Question: I am new to Java and Android and I am facing this problem:
I would like to add a photo to the top/left corner of a Rectangle. However, the 'ImageView' of my photo gets always more space and so, it creates a blank space on top that I would not like to have. Here is a screenshot:

The code of my Layout is:
'''
<?xml version="1.0" encoding="utf-8"?>
<RelativeLayout xmlns:android="http://schemas.android.com/apk/res/android"
android:layout_width="match_parent"
android:layout_height="match_parent"
android:padding="25dp">
<ImageView
android:id="@+id/imageView1"
android:layout_width="fill_parent"
android:layout_height="fill_parent"
android:layout_centerHorizontal="true"
android:layout_centerVertical="true"
android:src="@drawable/profile_frame" />
<ImageView
android:id="@+id/imageView2"
android:layout_width="fill_parent"
android:layout_height="wrap_content"
android:layout_alignLeft="@+id/imageView1"
android:layout_centerVertical="true"
android:src="@drawable/foto_facebook_juan_mejorada" />
</RelativeLayout>
'''
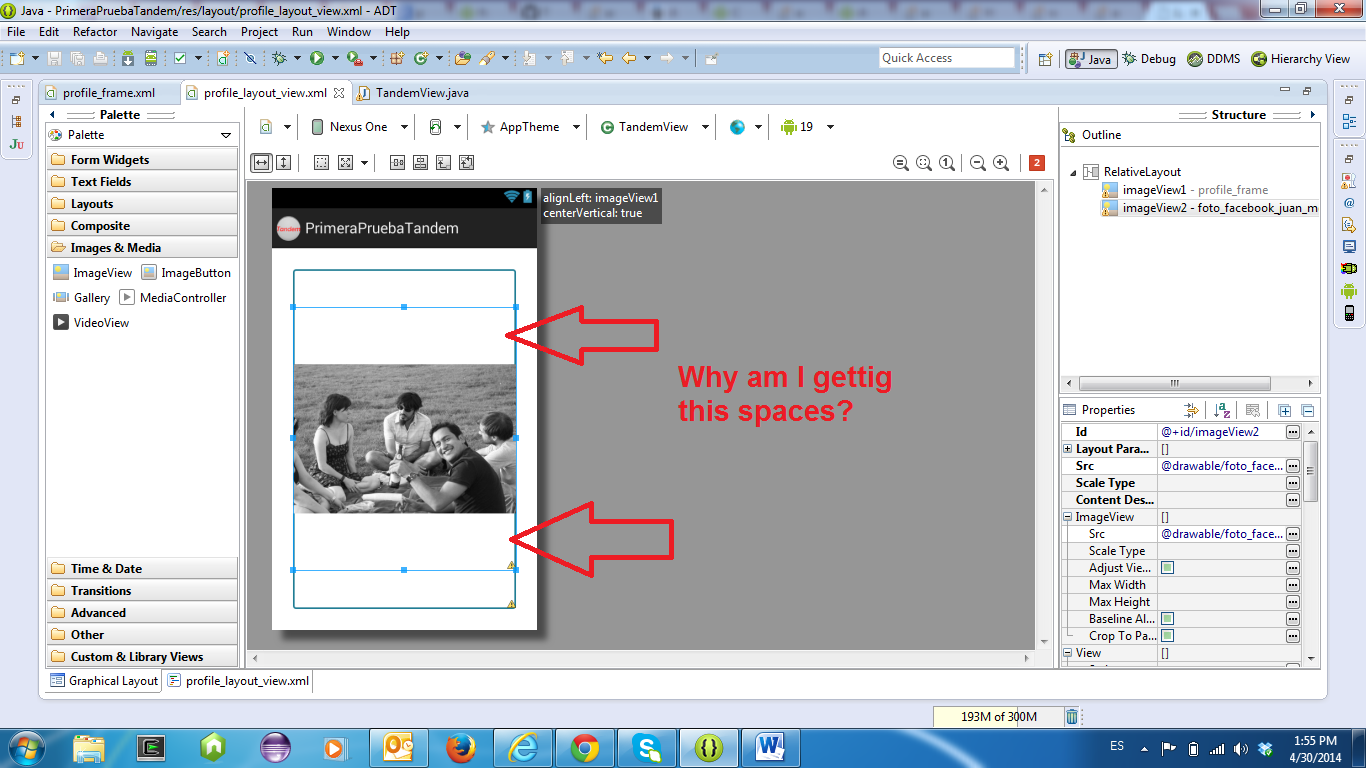
Answer: Try this:
'''
android:scaleType="fitStart"
android:adjustViewBounds="true"
'''